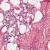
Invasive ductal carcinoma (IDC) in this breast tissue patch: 0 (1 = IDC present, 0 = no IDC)